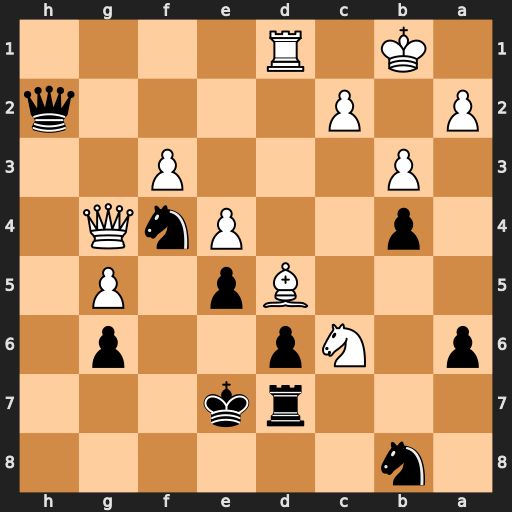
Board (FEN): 1n6/3rk3/p1Np2p1/3Bp1P1/1p2PnQ1/1P3P2/P1P4q/1K1R4
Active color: b
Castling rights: -
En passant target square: -
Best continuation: Nxc6 Bxc6 Rc7